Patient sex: M
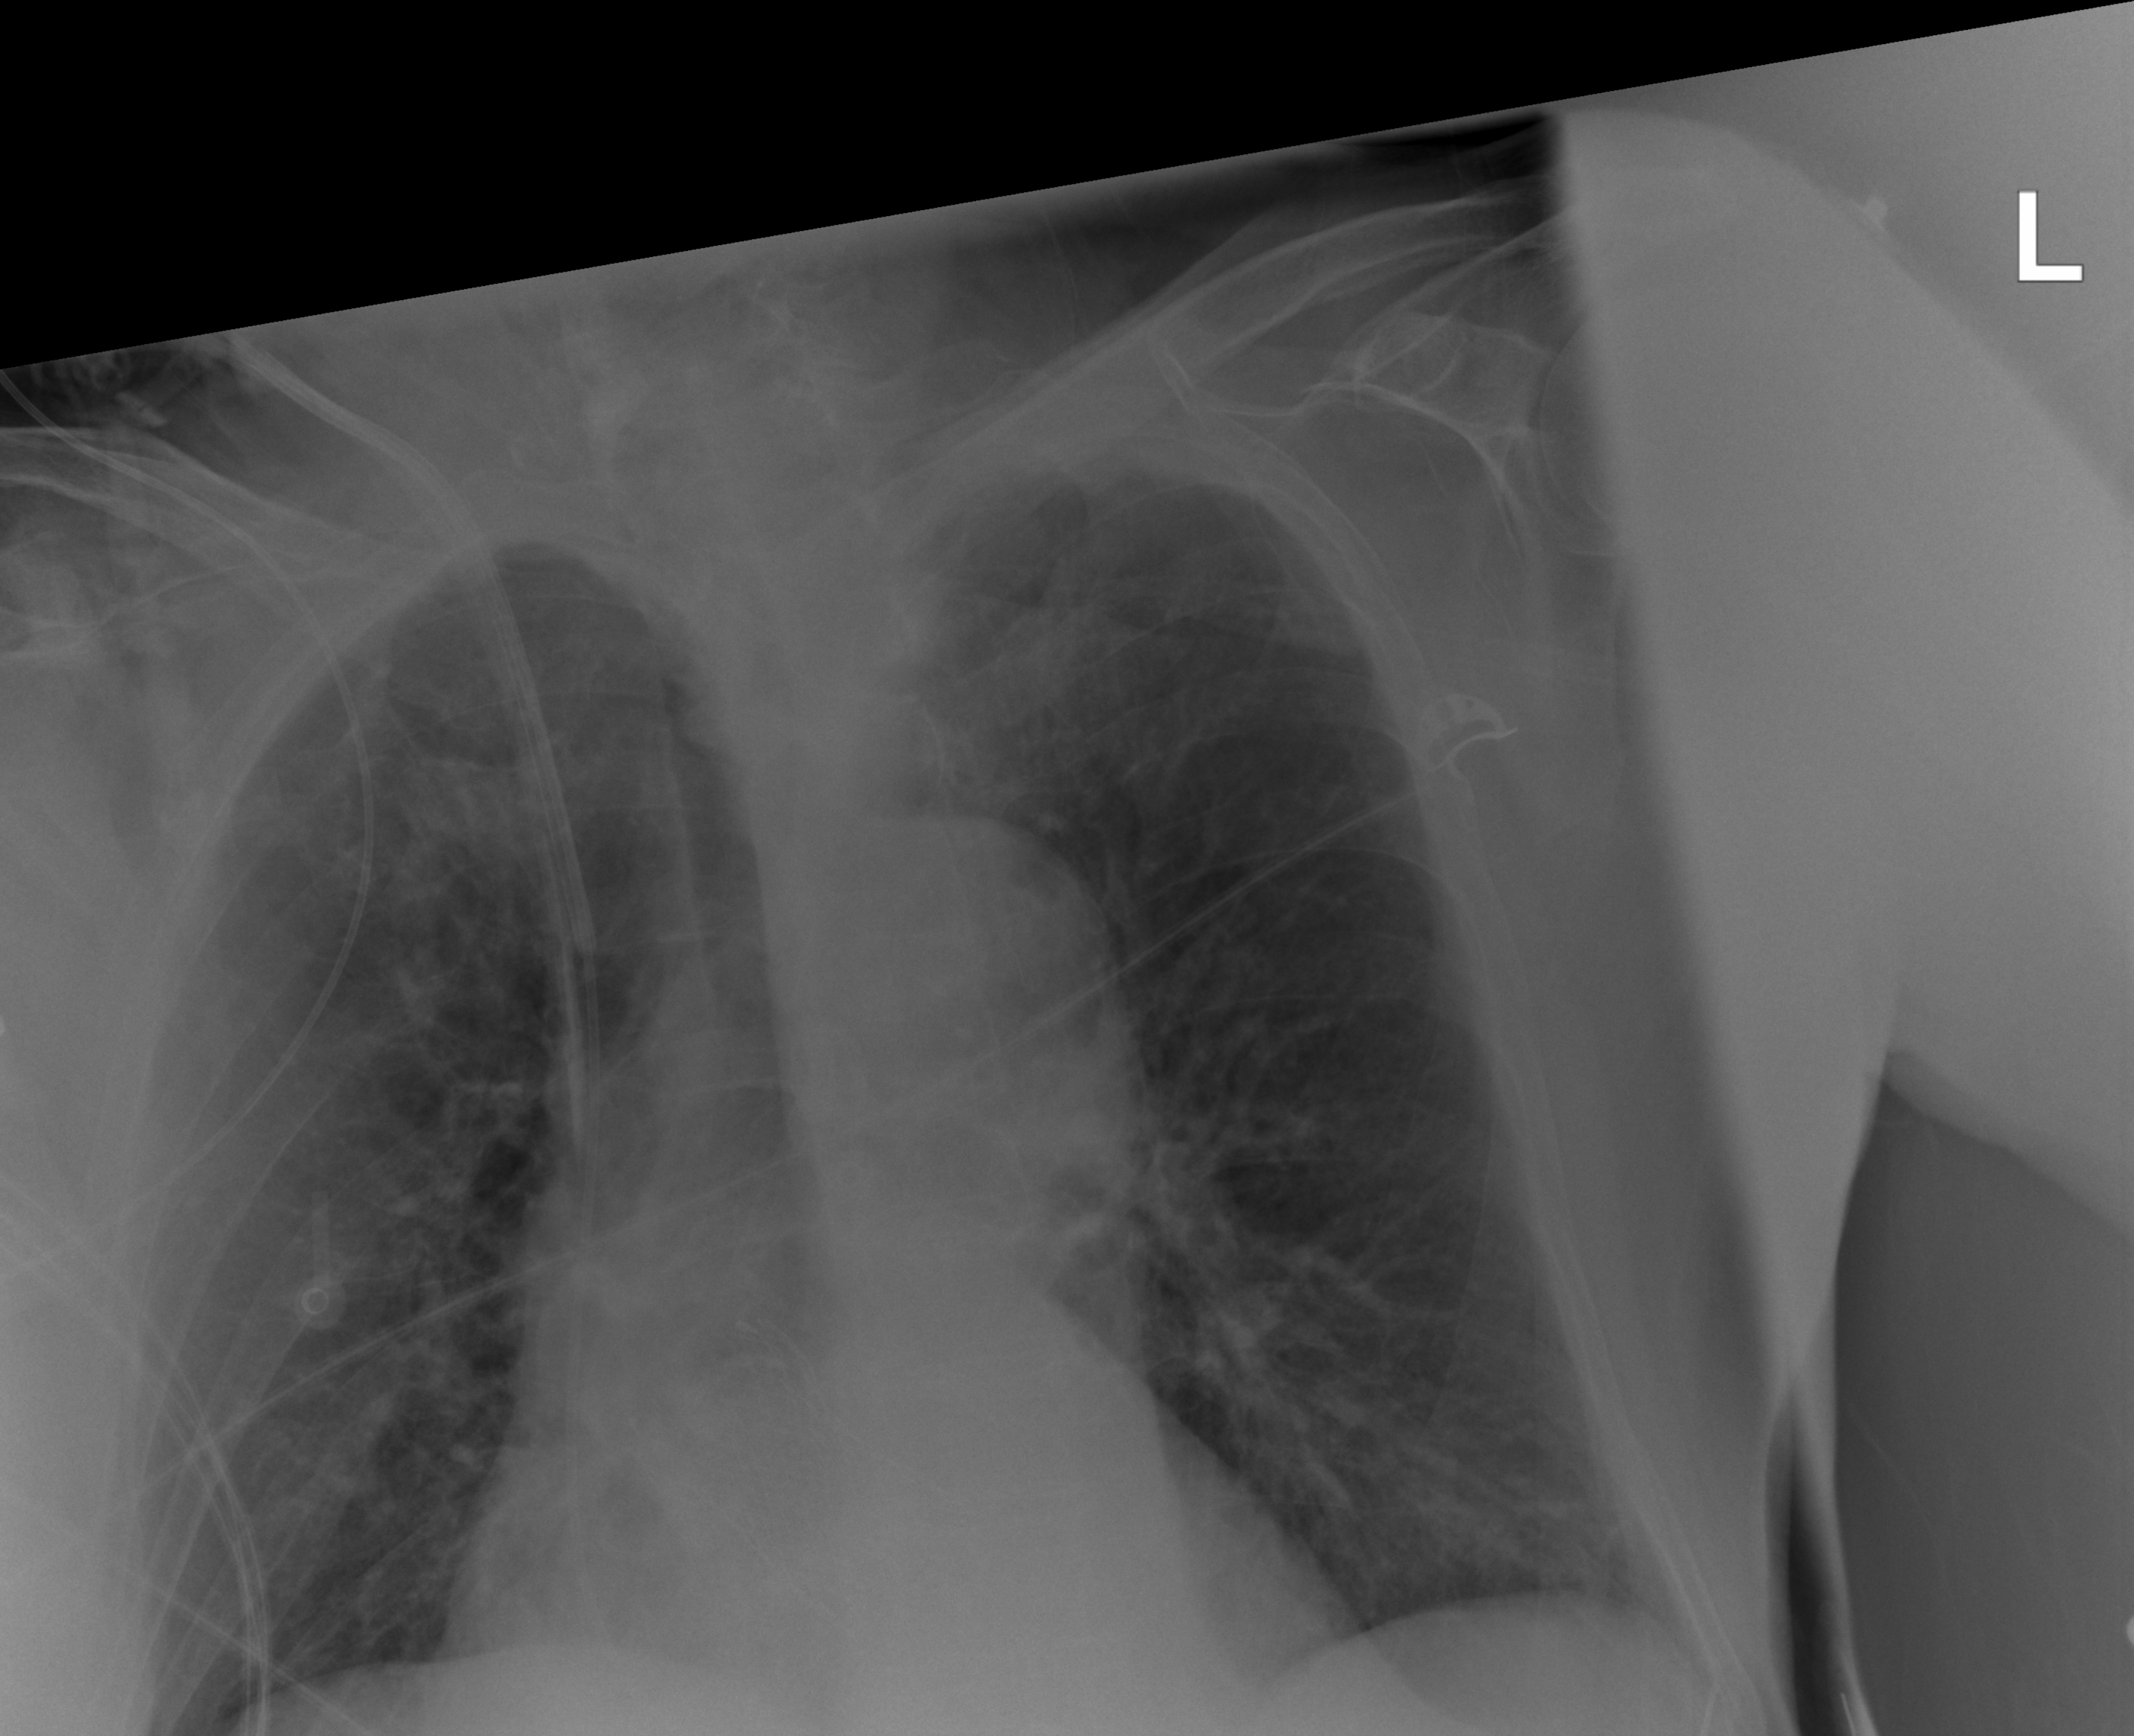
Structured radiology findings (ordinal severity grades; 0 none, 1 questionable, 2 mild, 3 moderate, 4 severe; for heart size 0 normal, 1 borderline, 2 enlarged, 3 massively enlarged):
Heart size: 1
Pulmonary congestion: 2
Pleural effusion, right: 0
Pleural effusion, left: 0
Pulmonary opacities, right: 2
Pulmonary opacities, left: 2
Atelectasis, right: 2
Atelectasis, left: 2